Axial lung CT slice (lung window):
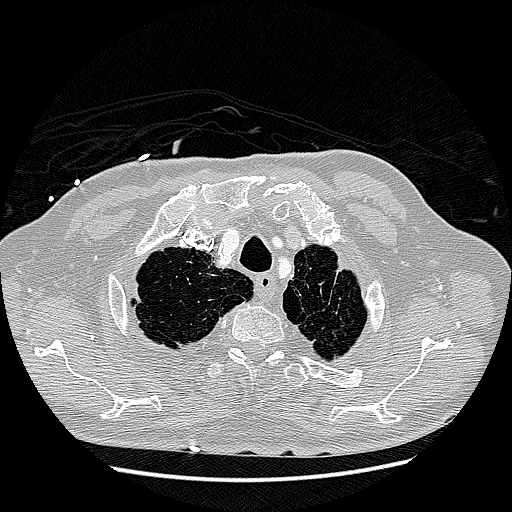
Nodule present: no